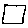
Label: square